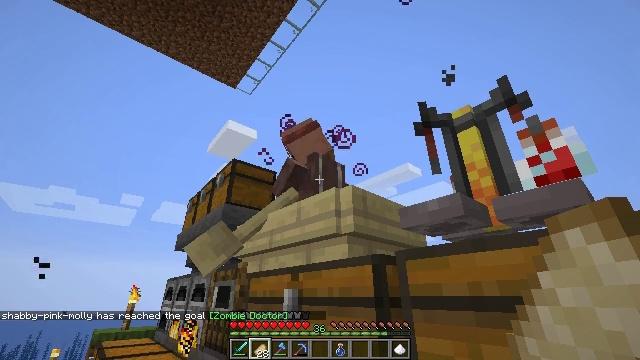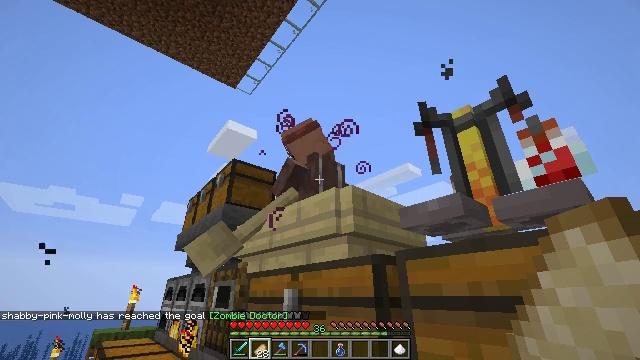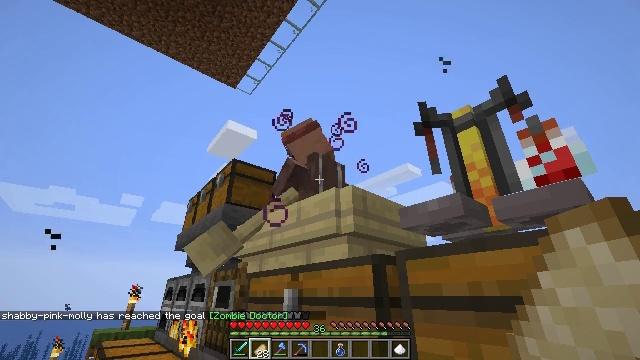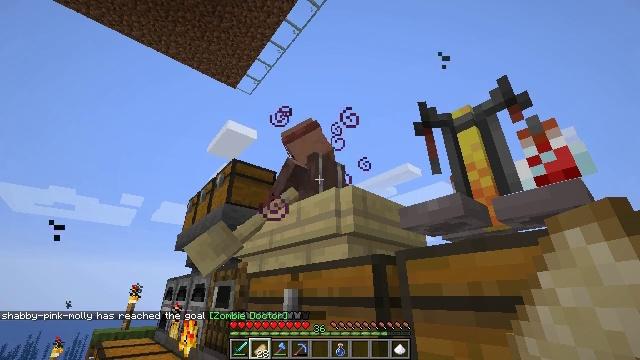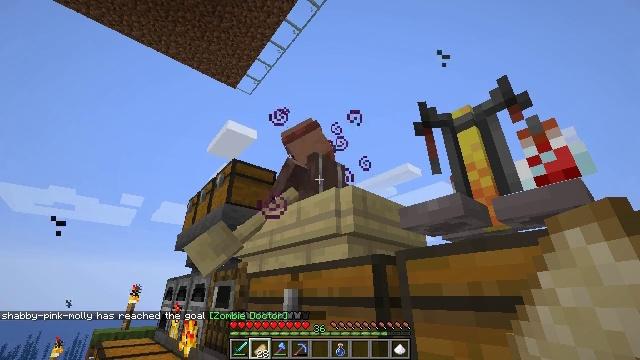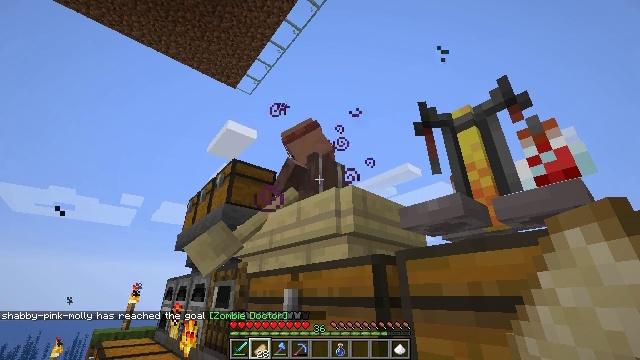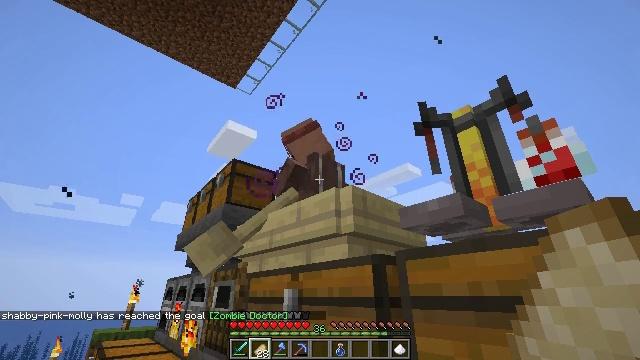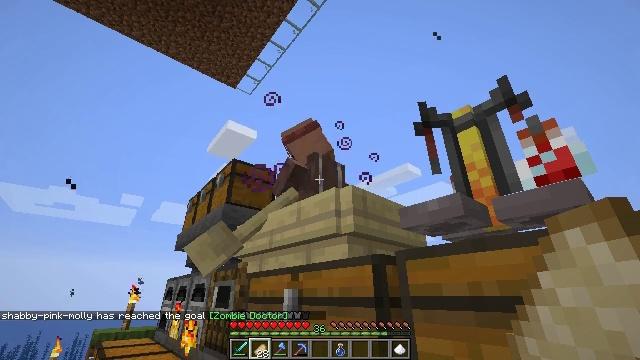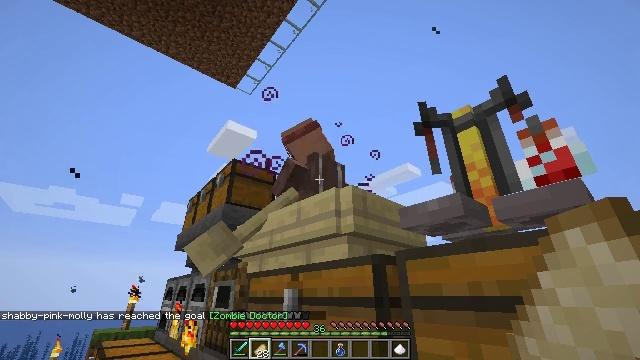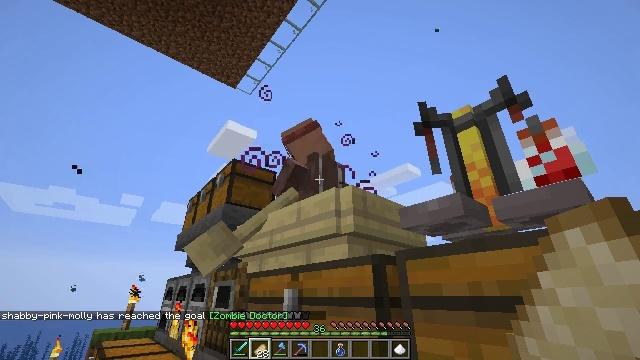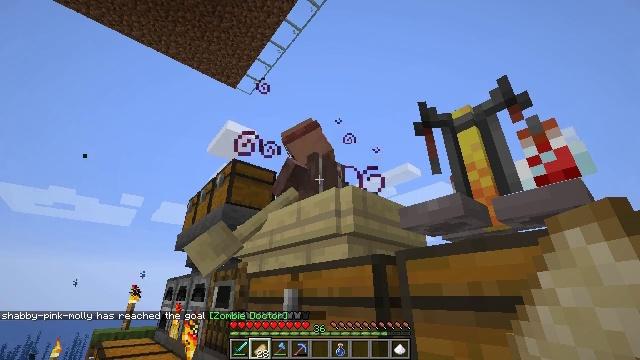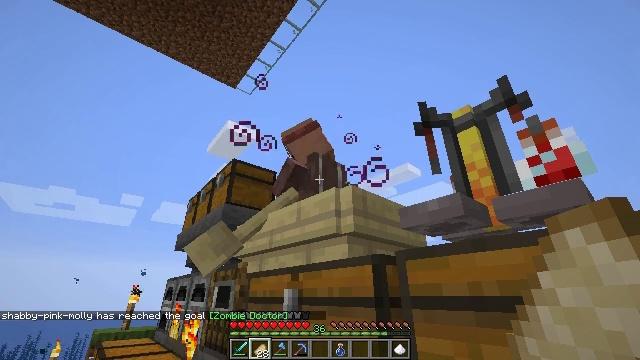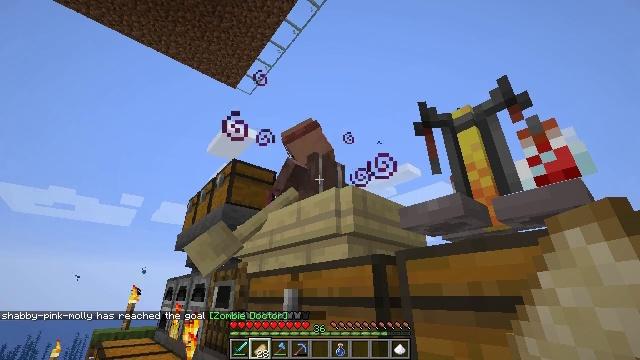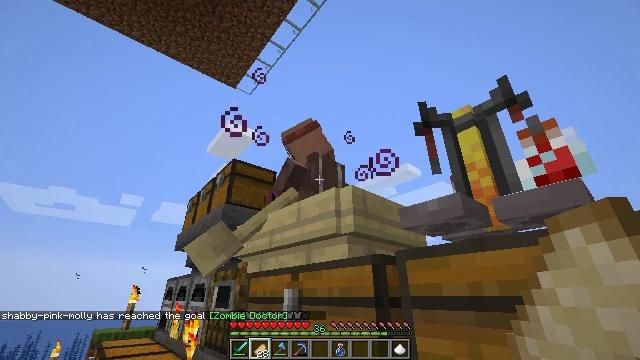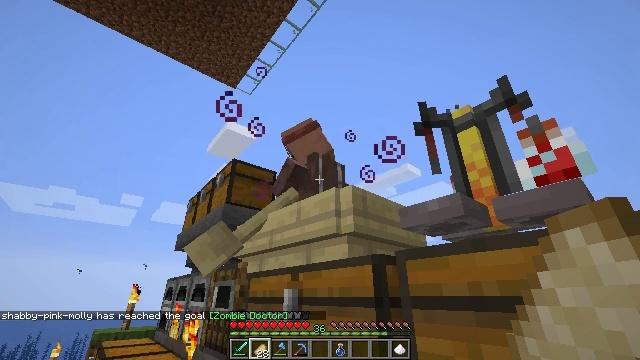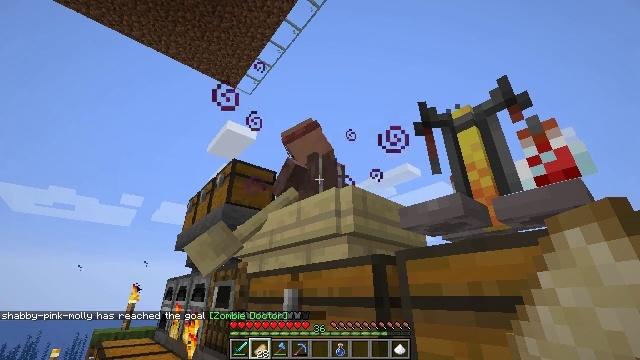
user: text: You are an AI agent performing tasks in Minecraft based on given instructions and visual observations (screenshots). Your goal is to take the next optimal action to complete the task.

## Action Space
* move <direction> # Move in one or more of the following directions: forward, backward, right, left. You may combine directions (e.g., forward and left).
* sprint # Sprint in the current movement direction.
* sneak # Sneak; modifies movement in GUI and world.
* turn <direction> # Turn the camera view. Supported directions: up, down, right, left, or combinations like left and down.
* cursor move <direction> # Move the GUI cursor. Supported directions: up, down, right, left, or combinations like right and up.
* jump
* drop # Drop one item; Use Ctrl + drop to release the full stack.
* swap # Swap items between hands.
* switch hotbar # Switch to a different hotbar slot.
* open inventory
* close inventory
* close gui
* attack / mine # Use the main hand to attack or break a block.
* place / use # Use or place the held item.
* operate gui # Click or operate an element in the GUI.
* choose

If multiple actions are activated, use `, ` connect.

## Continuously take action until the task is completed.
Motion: motion action
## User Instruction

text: Turn spider eye, mushroom, and sugar into a fermented spider eye.
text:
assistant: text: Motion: no_op
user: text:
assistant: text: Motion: no_op
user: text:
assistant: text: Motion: no_op
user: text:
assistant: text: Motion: no_op
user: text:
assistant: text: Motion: no_op
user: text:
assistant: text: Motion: no_op
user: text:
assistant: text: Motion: no_op
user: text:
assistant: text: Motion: no_op
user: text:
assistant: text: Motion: no_op
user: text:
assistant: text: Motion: no_op
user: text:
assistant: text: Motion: no_op
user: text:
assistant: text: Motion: no_op
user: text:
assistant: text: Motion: no_op
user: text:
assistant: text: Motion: no_op
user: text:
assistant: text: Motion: no_op
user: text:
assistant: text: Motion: no_op
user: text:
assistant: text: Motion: no_op
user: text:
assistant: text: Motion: no_op
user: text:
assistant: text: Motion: no_op
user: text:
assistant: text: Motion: no_op
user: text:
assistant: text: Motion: no_op
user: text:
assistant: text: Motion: no_op
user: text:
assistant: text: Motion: no_op
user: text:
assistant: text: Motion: no_op
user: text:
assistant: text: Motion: no_op
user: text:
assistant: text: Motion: no_op
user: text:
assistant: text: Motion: no_op
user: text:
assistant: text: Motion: no_op
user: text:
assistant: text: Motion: no_op
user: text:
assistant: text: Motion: no_op